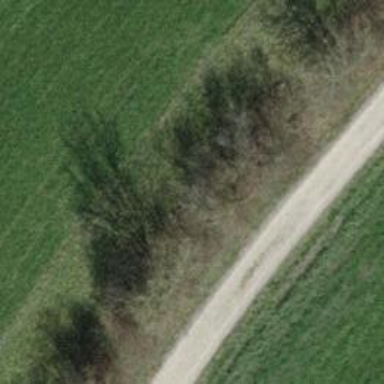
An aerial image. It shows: Row of trees in natural setting.